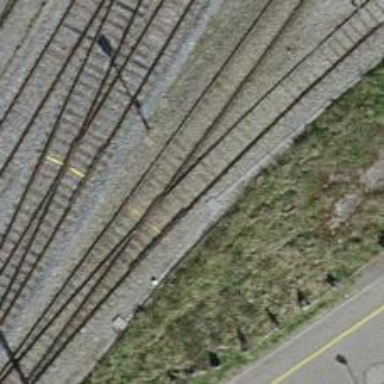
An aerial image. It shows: Rail spur with electrified contact line.